Question: I have a data frame like this
'''
id lon lat
1 A -69.5 -58.5
2 A -69.5 -58.5
3 A -69.5 -57.5
4 A -68.5 -57.5
5 A -68.5 -57.5
6 A -68.5 -57.5
7 A -66.5 -57.5
8 A -68.5 -56.5
9 A -68.5 -56.5
10 A -67.5 -56.5
11 A -65.5 -56.5
12 A -65.5 -56.5
13 A -65.5 -55.5
14 A -62.5 -54.5
15 B -177 -52.5
16 B -178 -50.5
17 B -179 -48.5
18 B 179 -47.5
19 B 178 -46.5
20 B 177 -46.5
'''
and I want to produce a map of the position of A and B, linked by oriented lines. However when ids cross the Pacific (lon=-180 -> lon=+180) I get an arrow crossing the whole figure, like shown below.
This is the code I am using
'''
worldmap = map_data("world")
ggplot(test, aes(x = lon, y=lat, colour = factor(id))) +
geom_polygon(data=worldmap,center=180,aes(x=long, y=lat, group=group), fill="black",colour="black") +
xlab("") +ylab("")+theme(axis.text=element_blank(),axis.ticks=element_blank())+ theme(panel.background = element_rect(fill = 'white', colour = 'black') ,panel.grid.major = element_blank(),panel.grid.minor = element_blank())+
geom_path(size =2,arrow = arrow(angle=30,length = unit(0.6, "inches")))
'''
How can I fix it?
Thanks

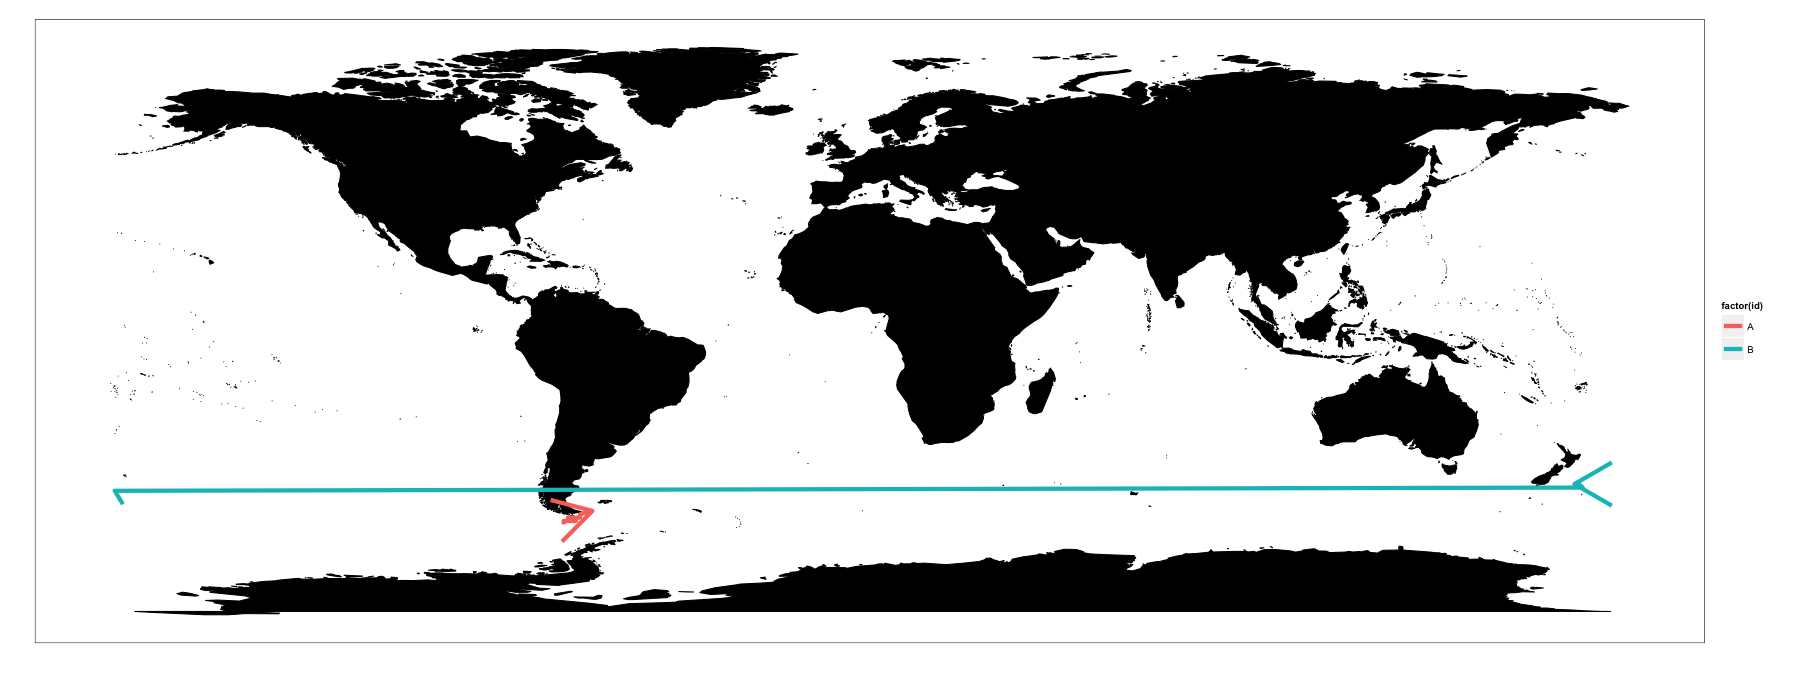
Answer: I guess that depends on what you think the "right" think to do is. I decided to break up the pathes that cross the glob into two segments by adding in points at the edge of the map, and then creating a "sequence" indicator so ggplot knows which lines to connect. Here's the transformation for your sample data
'''
test2 <- do.call(rbind, lapply(split(test, test$id), function(x) {
cp <- cumsum(c(FALSE, diff(x$lon)>250))
xx<-split(x, cp)
xx<-Map(cbind, xx, seq=seq_along(xx))
Reduce(function(a,b) {
lasta<-a[nrow(a),]
firstb<-b[1,]
lasta$lon <- 180*sign(lasta$lon)
firstb$lon <- 180*sign(firstb$lon)
lasta$lat <- mean(lasta$lat, firstb$lat)
firstb$lat <- lasta$lat
rbind(a,lasta, firstb,b)
}, xx)
}))
tail(test2)
# id lon lat seq
# B.17 B -179 -48.5 1
# B.171 B -180 -48.5 1
# B.18 B 180 -48.5 2
# B.181 B 179 -47.5 2
# B.19 B 178 -46.5 2
# B.20 B 177 -46.5 2
'''
here you can see that we've broken the B line up into two sequences. Then if we use a group aesthetic
'''
geom_path(aes(group=interaction(id, seq)), ...)
'''
then R will only connect those points that are in the same id/seq group. This will prevent the line from going across the ocean. However, because we are drawing two lines for that group rather than one, there's no way to turn of the arrow head for just one of the segments. you might want to find another way to indicate start/end.